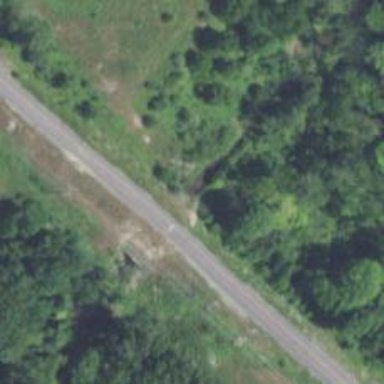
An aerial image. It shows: Culvert tunnel.